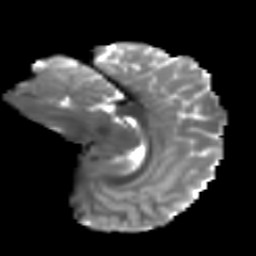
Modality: T2w
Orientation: sagittal
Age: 13
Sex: male
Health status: ill
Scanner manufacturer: ge
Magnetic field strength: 3 T
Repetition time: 6.752 s
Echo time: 0.079 s